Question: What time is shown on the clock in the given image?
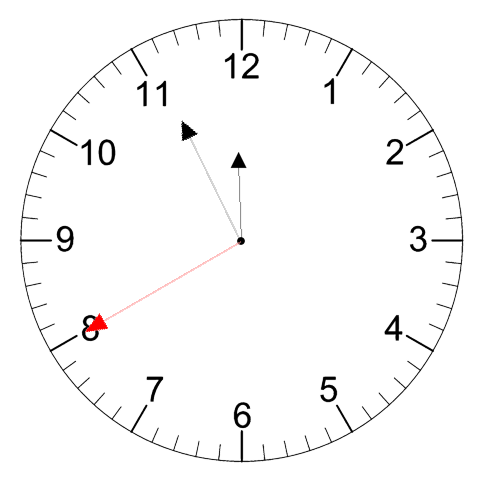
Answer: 11:55:40